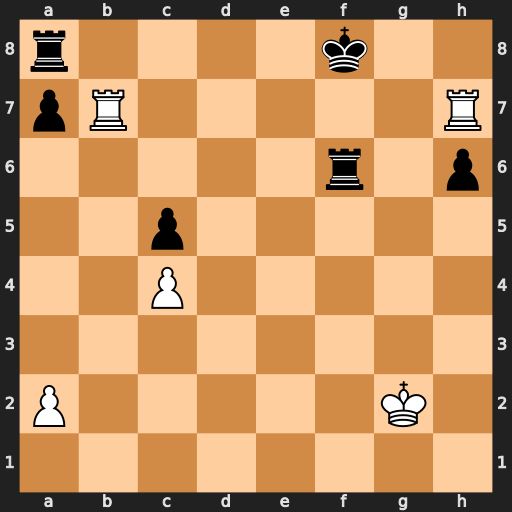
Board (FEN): r4k2/pR5R/5r1p/2p5/2P5/8/P5K1/8
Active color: w
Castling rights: -
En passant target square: -
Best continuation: Rh8#